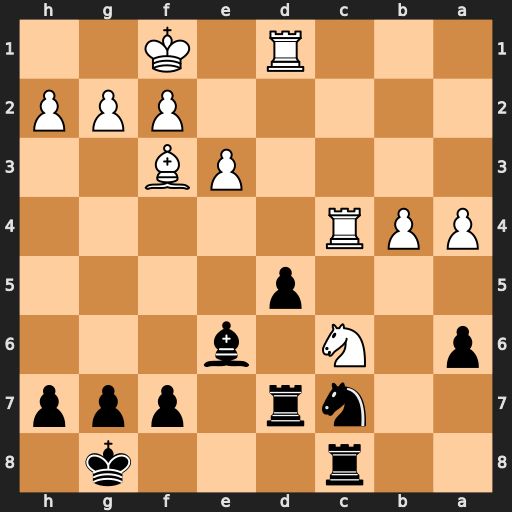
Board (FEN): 2r3k1/2nr1ppp/p1N1b3/3p4/PPR5/4PB2/5PPP/3R1K2
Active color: b
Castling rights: -
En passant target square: -
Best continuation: dxc4 Rxd7 Bxd7